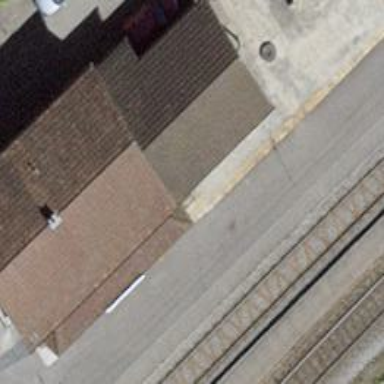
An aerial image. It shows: Train station building.